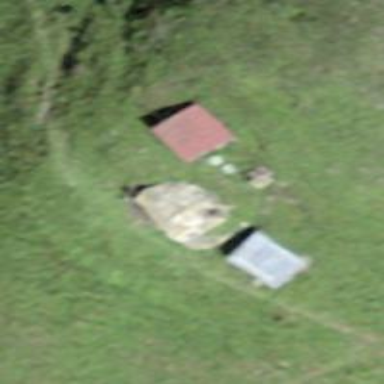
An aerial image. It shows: Isolated dwelling in remote location.